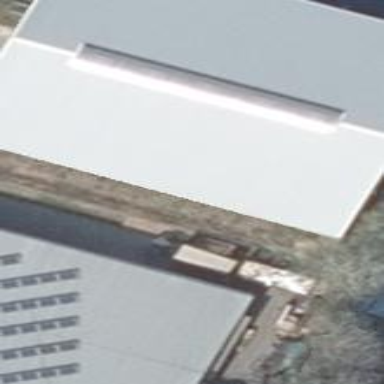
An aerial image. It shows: Commercial building.